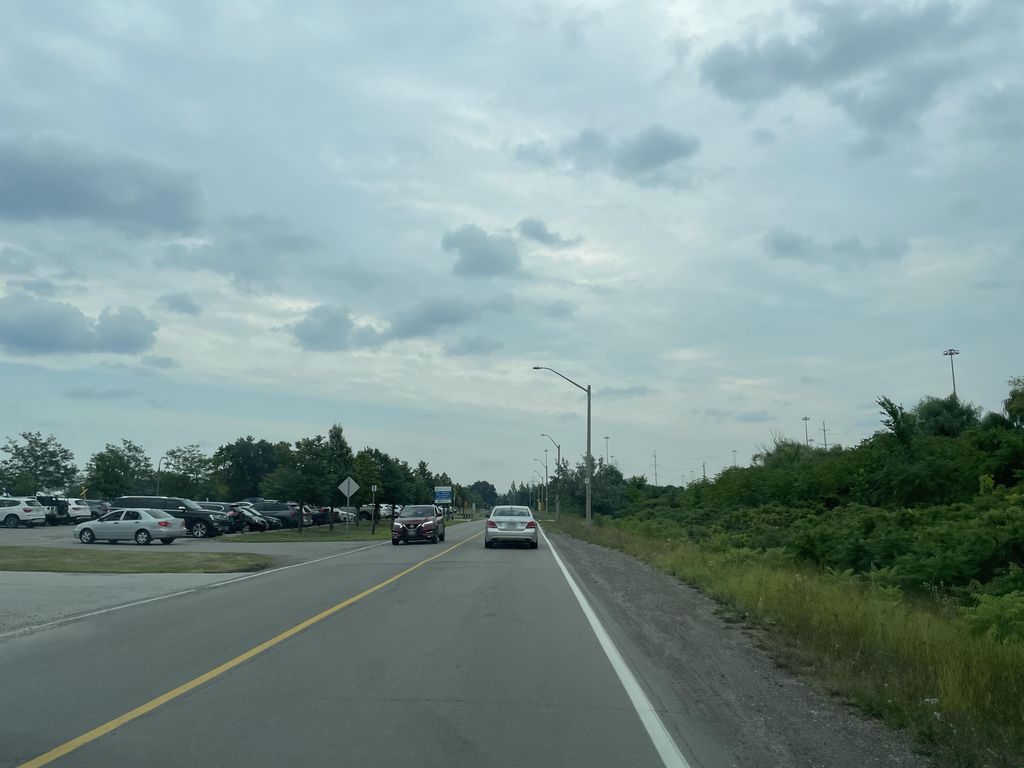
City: hamilton